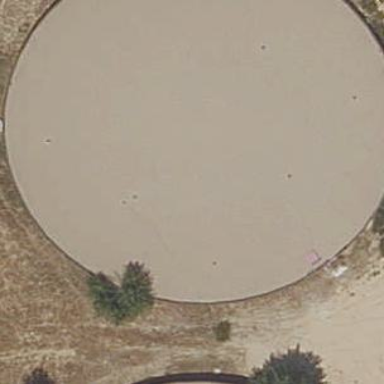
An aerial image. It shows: Covered man-made reservoir.